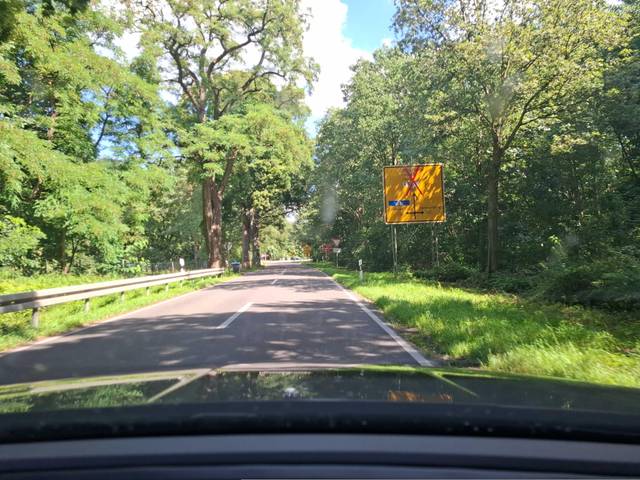
Region: Germany
Coordinates: 53.153, 11.233